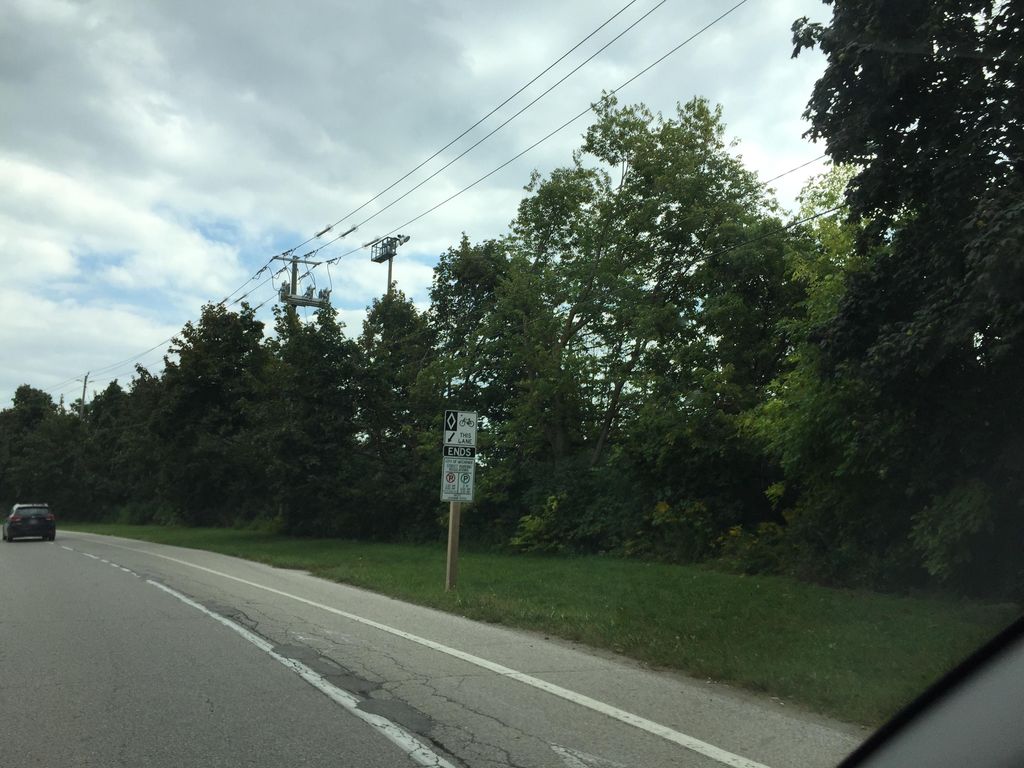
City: kitchener-waterloo